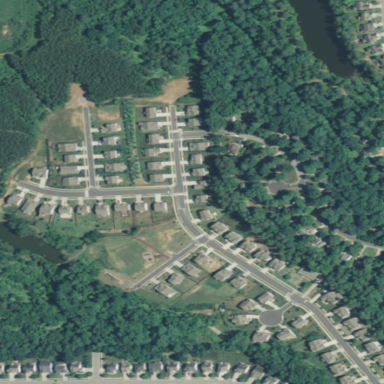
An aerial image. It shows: Residential area within neighborhood.